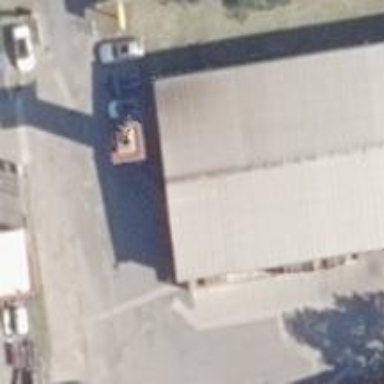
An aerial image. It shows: Car repair shop.